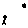
Label: moon